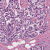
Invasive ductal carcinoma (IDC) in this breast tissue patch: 1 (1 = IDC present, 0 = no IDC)